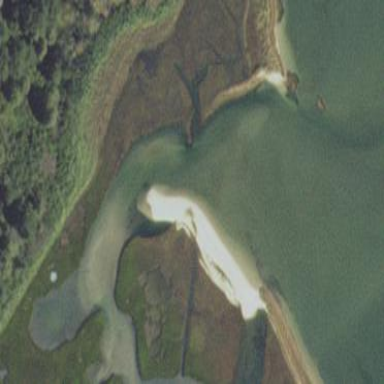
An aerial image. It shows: Saltmarsh wetland.